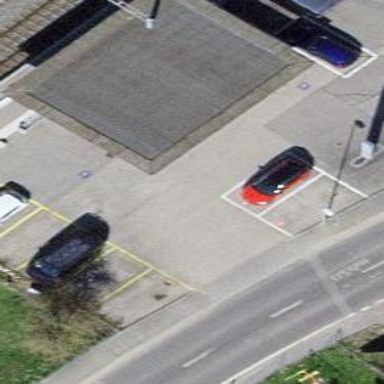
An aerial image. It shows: Train station building.